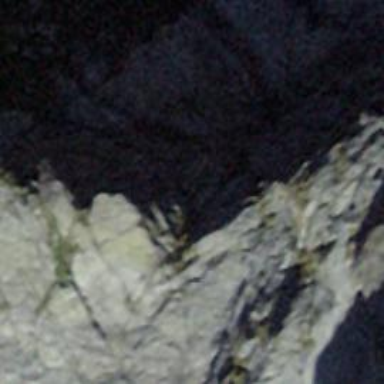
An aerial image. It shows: Natural cliff.